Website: walmart
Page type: billing-address
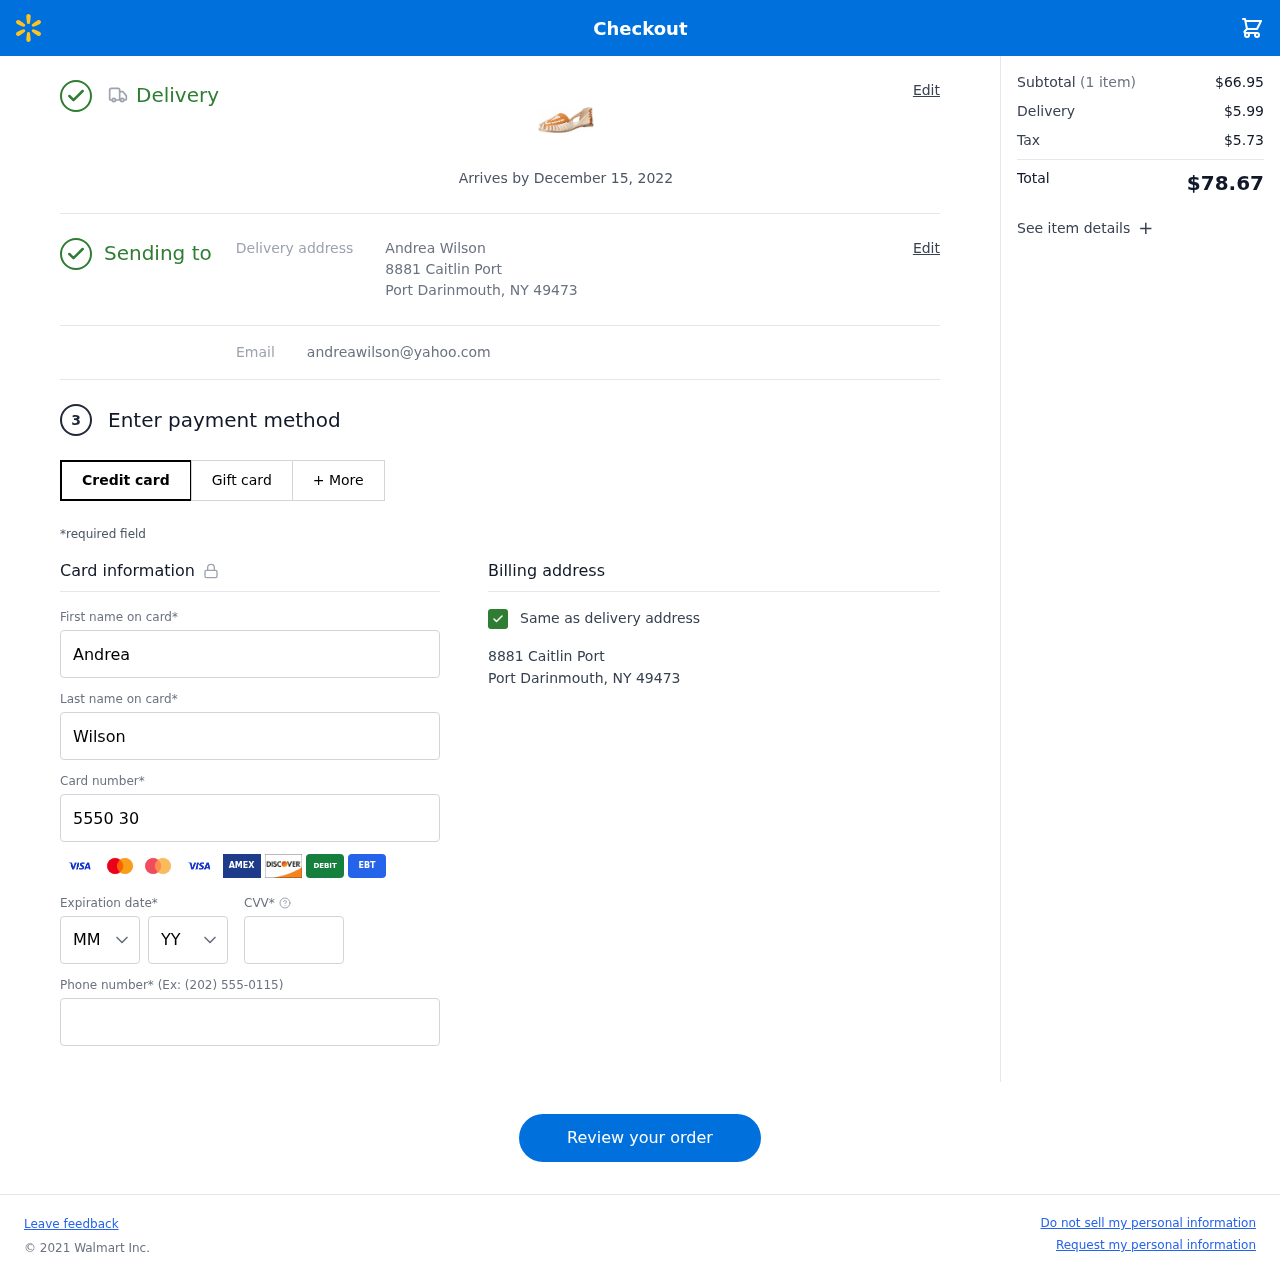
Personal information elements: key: PII_CARD_CVV
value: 358
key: PII_CARD_EXPIRY_MONTH
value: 07
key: PII_CARD_EXPIRY_YEAR
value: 28
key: PII_CARD_NUMBER
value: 5550 3006 4641 7318
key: PII_EMAIL
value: andreawilson@yahoo.com
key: PII_FIRSTNAME
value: Andrea
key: PII_FULLNAME
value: Andrea Wilson
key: PII_LASTNAME
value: Wilson
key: PII_PHONE
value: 6544829487
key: PII_STREET
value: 8881 Caitlin Port
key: PII_CITY_STATE_ZIP
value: Port Darinmouth, NY 49473
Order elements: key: ORDER_DELIVERY_DATE
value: Arrives by December 15, 2022
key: ORDER_NUM_ITEMS
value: (1 item)
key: ORDER_SUBTOTAL
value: $66.95
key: ORDER_SHIPPING_COST
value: $5.99
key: ORDER_TAX
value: $5.73
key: ORDER_TOTAL
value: $78.67